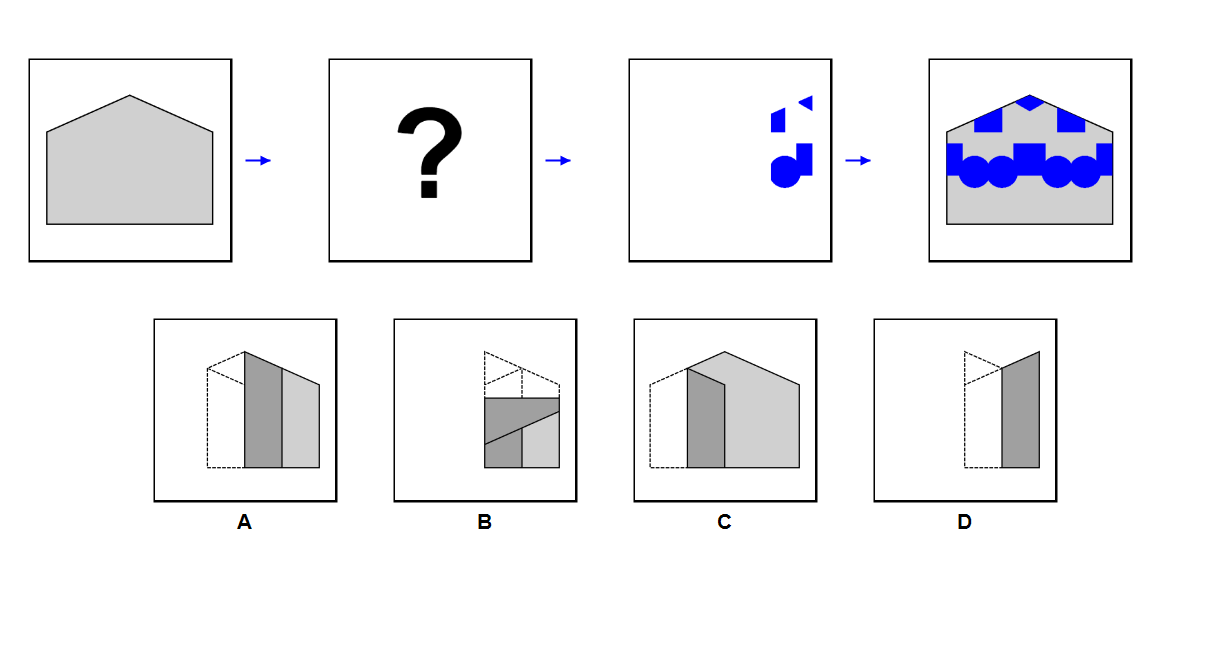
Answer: B